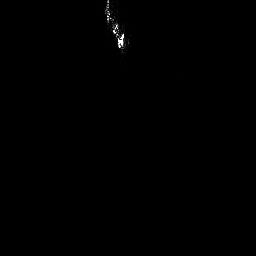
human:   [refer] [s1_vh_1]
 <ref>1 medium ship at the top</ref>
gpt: <box>[[39, 0, 50, 19, 0]]</box>